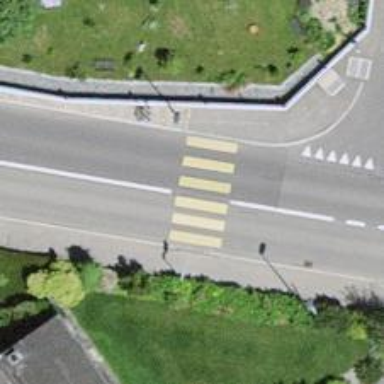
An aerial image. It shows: Zebra crossing on the road.